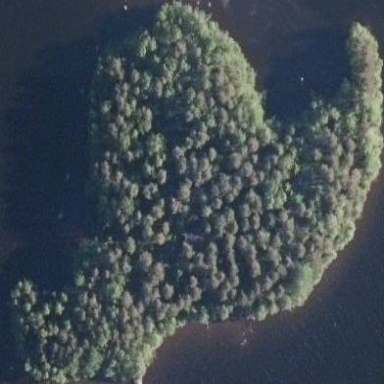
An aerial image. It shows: Islet.